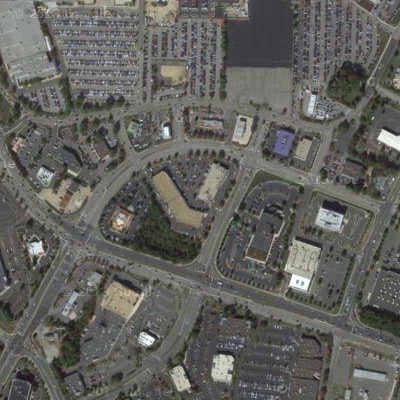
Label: Parking